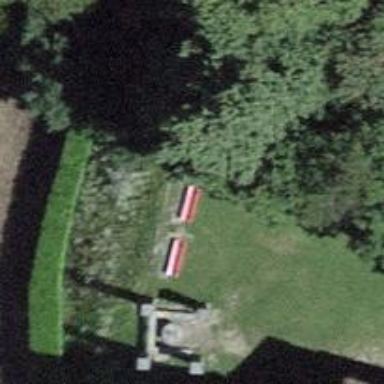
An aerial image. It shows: Red bench.